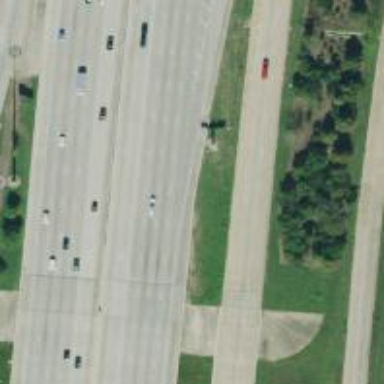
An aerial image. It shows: Secondary road with frontage road alongside.